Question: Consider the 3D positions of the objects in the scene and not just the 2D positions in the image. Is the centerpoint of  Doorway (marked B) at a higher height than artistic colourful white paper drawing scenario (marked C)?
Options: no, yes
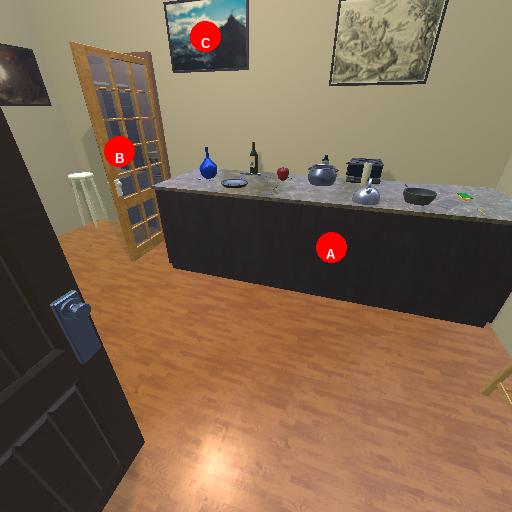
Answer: no